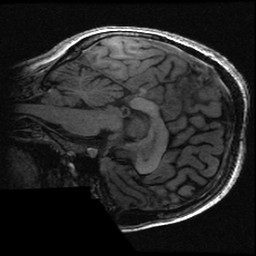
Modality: T1w
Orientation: sagittal
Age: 20
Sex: female